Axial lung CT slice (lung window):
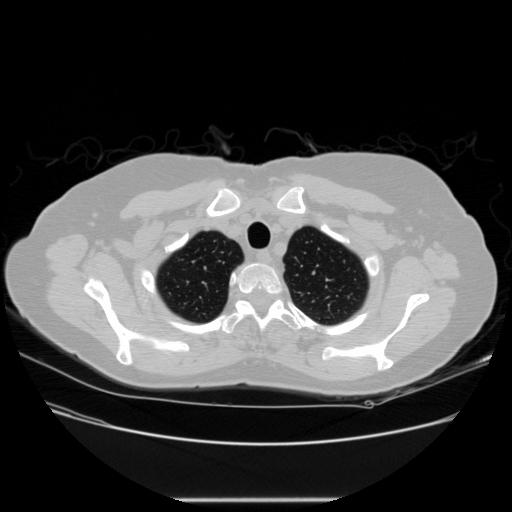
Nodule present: no